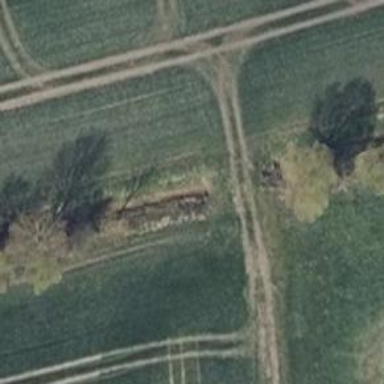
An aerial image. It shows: Culvert tunnel.